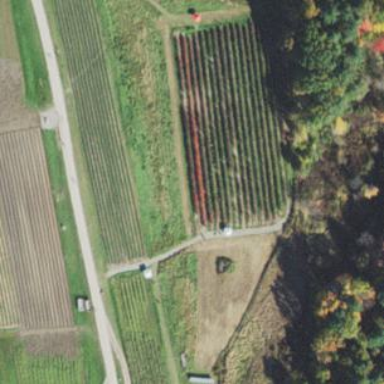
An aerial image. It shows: Orchard filled with blueberry plants.